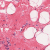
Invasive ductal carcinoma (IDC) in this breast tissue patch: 0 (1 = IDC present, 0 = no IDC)